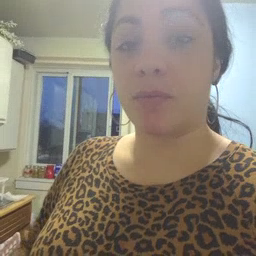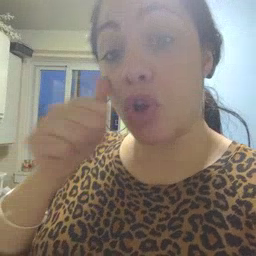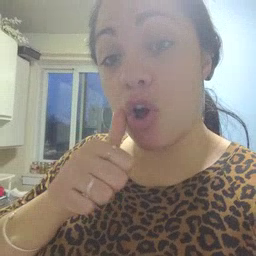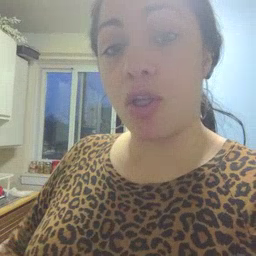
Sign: girl